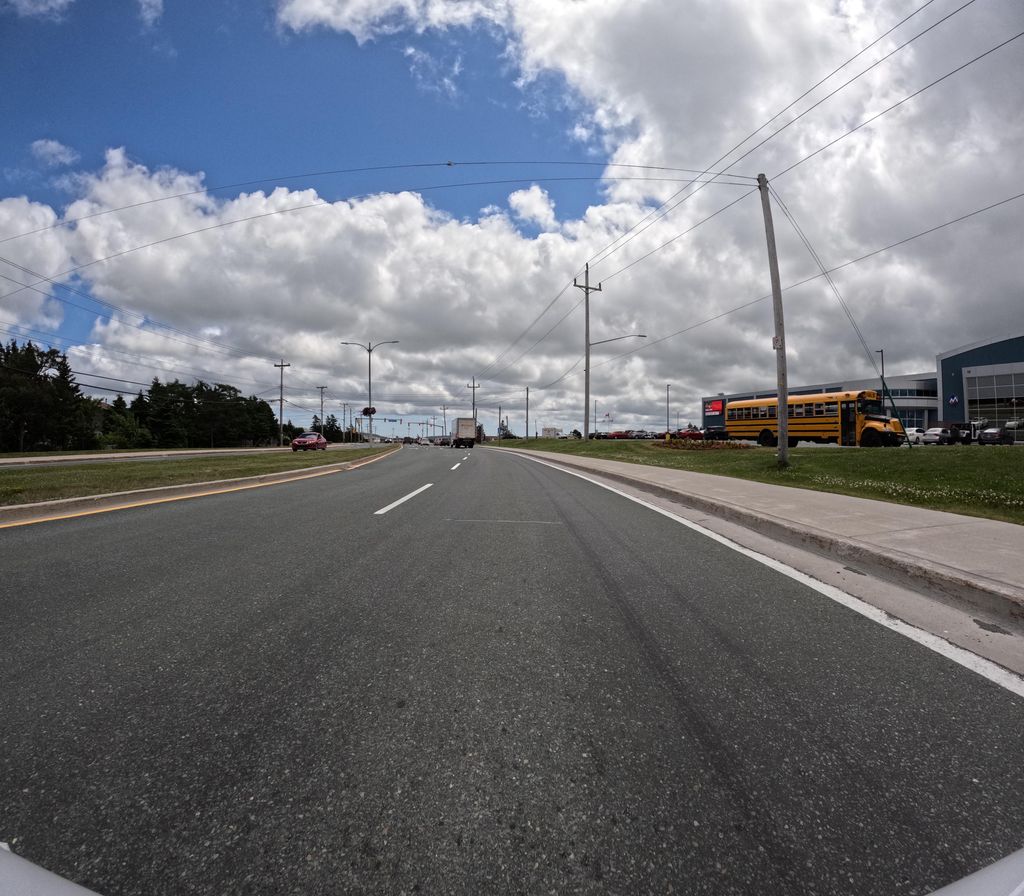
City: st_johns